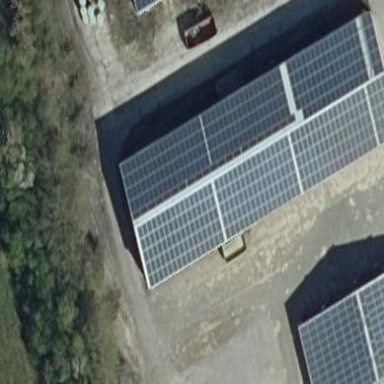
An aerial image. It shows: Building featuring small installation solar photovoltaic panel for electricity generation.